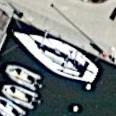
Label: Civil_yacht